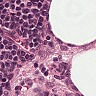
Metastatic tissue present: no